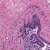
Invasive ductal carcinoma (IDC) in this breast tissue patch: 0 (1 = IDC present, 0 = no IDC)